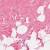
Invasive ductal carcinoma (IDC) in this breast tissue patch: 0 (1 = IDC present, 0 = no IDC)